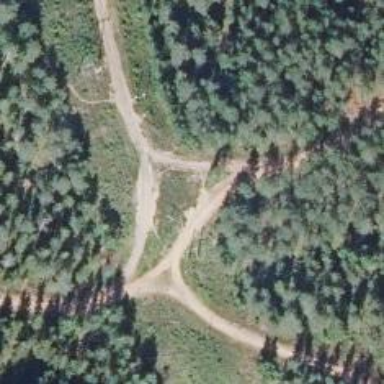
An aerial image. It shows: Footway designated for Nordic skiing.